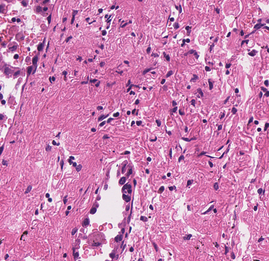
Tumor epithelial tissue: yes
Tumor-associated stroma tissue: yes
Normal tissue: no